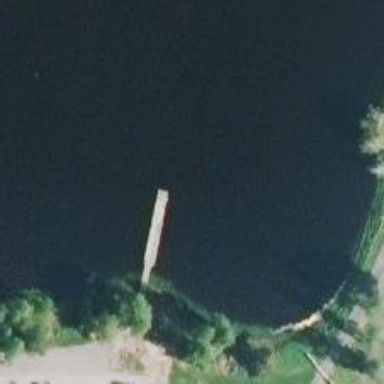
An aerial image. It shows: Man-made pier.